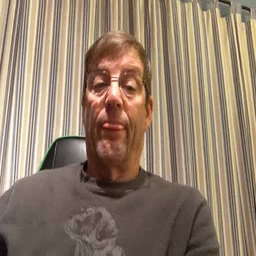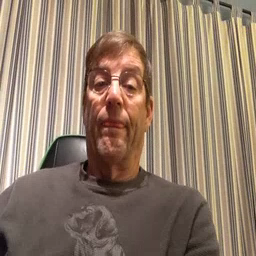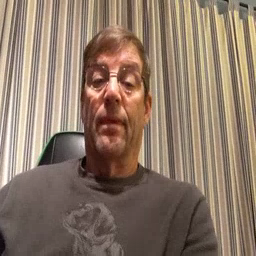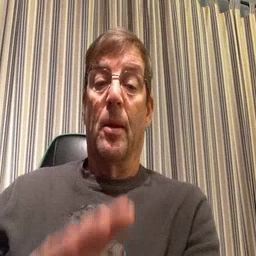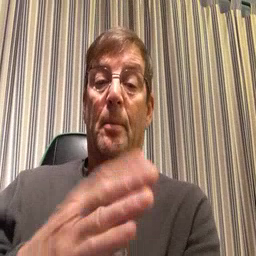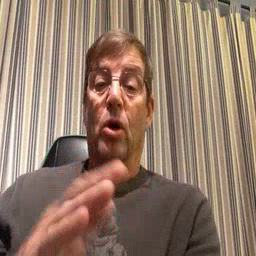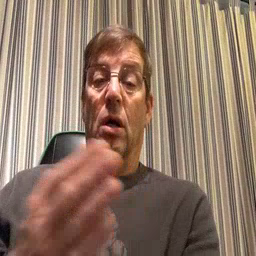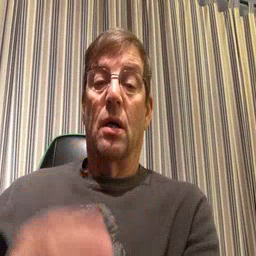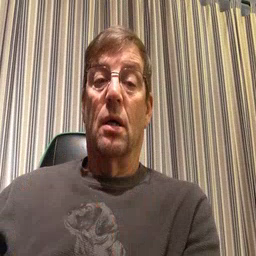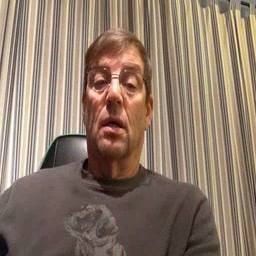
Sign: book